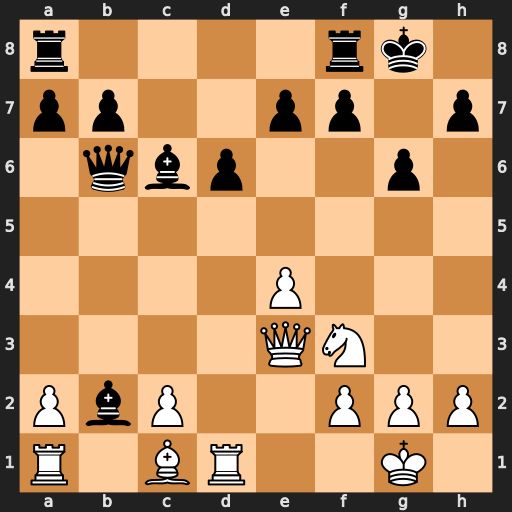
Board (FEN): r4rk1/pp2pp1p/1qbp2p1/8/4P3/4QN2/PbP2PPP/R1BR2K1
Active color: w
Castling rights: -
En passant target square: -
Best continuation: Qxb6 axb6 Bxb2